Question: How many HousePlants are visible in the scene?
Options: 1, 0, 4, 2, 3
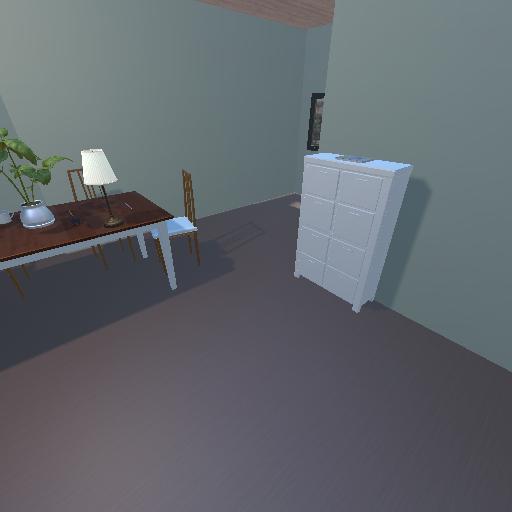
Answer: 1